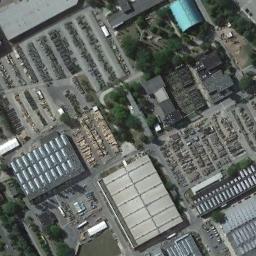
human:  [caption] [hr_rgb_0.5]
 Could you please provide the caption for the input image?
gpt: Many houses of different shapes and sizes are in the industrial area .

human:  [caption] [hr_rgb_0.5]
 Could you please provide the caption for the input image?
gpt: There are many paths around the industrial area .

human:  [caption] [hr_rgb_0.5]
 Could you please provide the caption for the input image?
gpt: In an industrial area, There are factories and roads, There are planned parking lots, Items are parked, And there is good greening .

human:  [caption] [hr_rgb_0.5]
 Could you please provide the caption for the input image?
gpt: The industrial area has lots of industrial equipment, Some workshops and trees .

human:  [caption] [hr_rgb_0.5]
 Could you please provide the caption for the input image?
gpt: There are some buildings and some green trees on the industrial area .